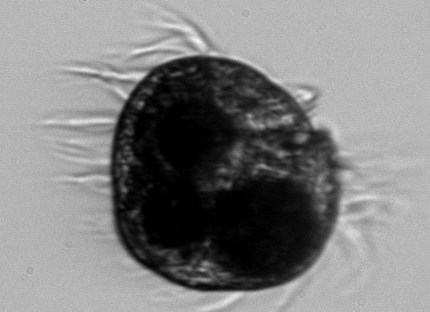
Label: Pelagostrobilidium